Question: I haven't done iOS development in a while (since Xcode 4 and iOS 5). And I have a very noobish question:
How can I keep buttons at the bottom of a storyboard viewcontroller on both 3.5inch and 4 inch devices? Previously I could use 'origin' or something similar in the right side panel.

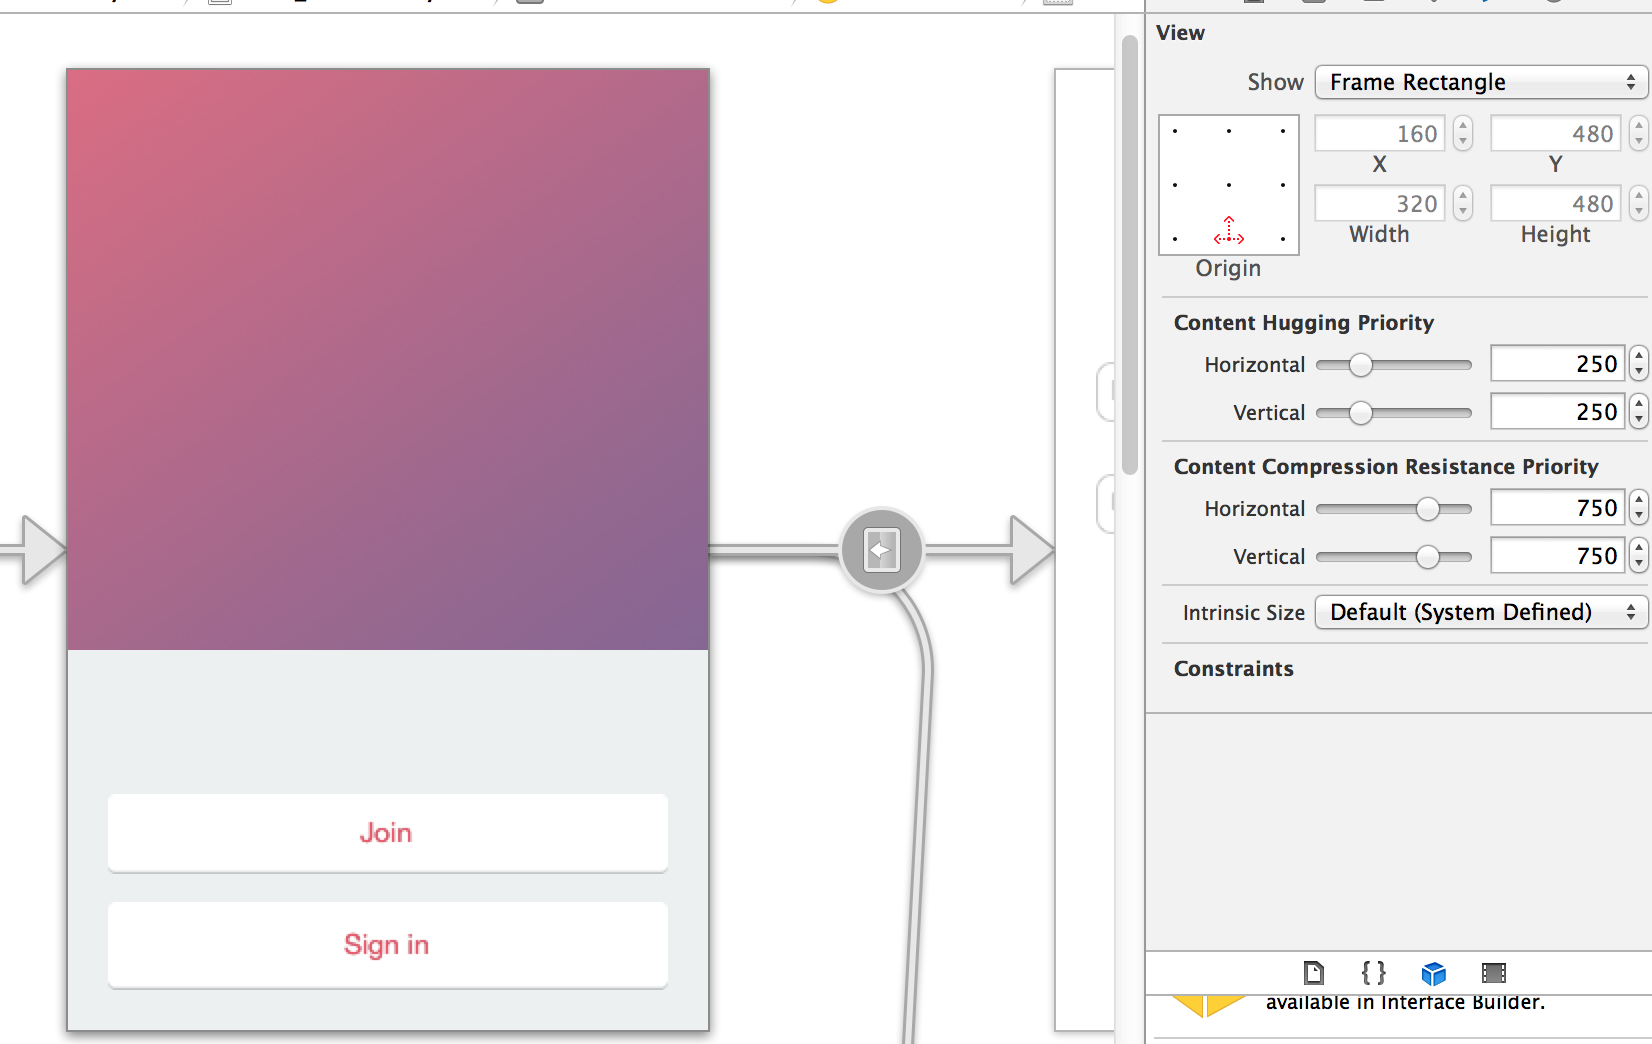
Answer: A quick solution, especially if you don't need to deal with rotation of elements much is to add some basic auto layout constraints to your view.
Once you have your button set in place in your view where you want it to stay in the view, select your View in the Storyboard and then from the Menu Select Editor -> Resolve Auto Layout Constraints -> Add Missing Constraints in View.
Simply doing that will give you what you want. Make sure you have auto layout enabled for your storyboard.